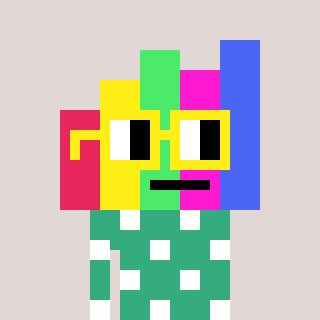
a pixel art character with square yellow glasses, a bar chart-shaped head and a teal-colored body on a warm background